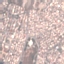
Land use / land cover: Residential